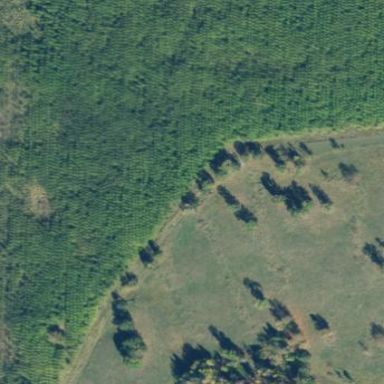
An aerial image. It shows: Plant nursery with trees.